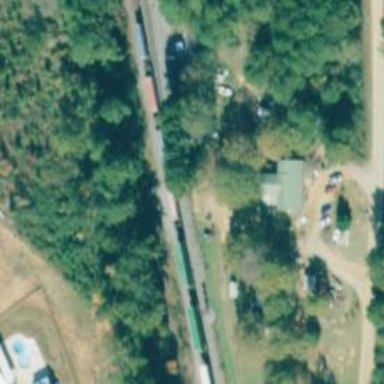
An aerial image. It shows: Site related to railway infrastructure.